Field crop: maize
Growth stage: 2
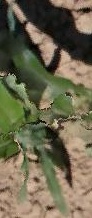
Species: maize